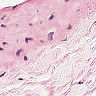
Metastatic tissue present: no